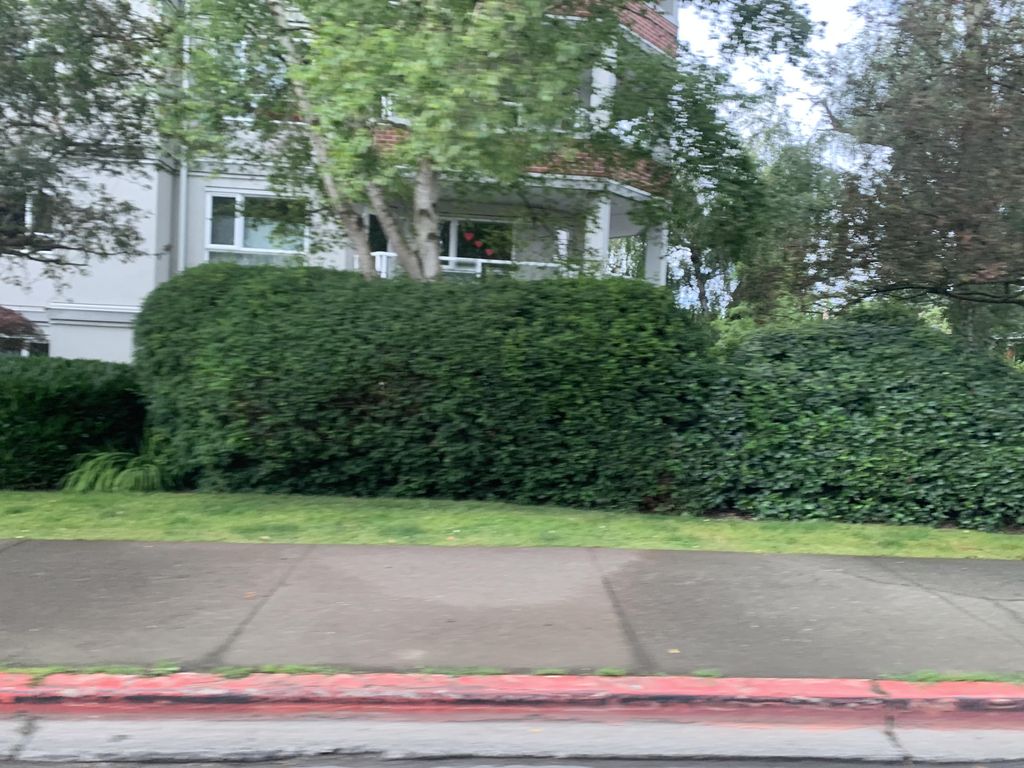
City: victoria